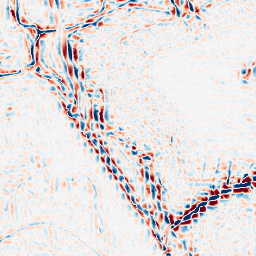
Category: wavelet
Decomposition family: wavelet_dwt
Decomposition parameters: wavelet: sym4
level: 3
Upsampling method: edge_directed
Upsampling parameters: scale: 2
Upsampling scale: 2